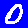
Digit: 0